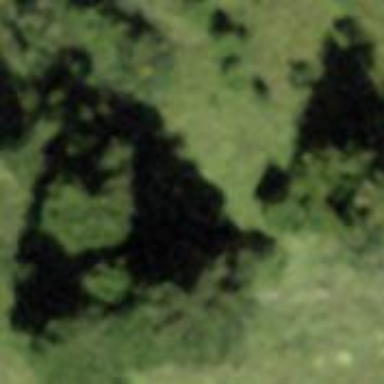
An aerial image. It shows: Area covered in scrub vegetation.